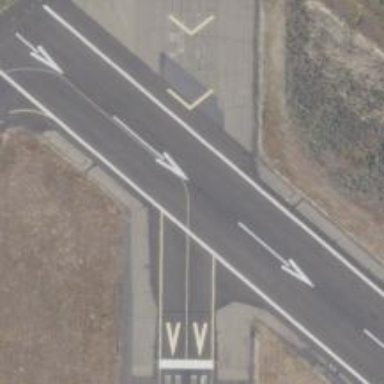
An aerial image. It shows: Runway at airport.